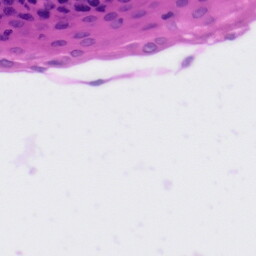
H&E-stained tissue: Tonsil